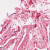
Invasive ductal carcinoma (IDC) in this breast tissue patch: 0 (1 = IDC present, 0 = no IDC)